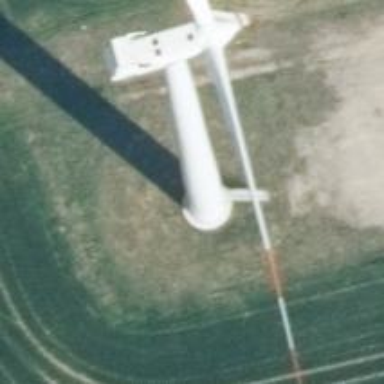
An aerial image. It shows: Wind generator powered by wind turbines of horizontal axis type. It is manufactured by Vestas.